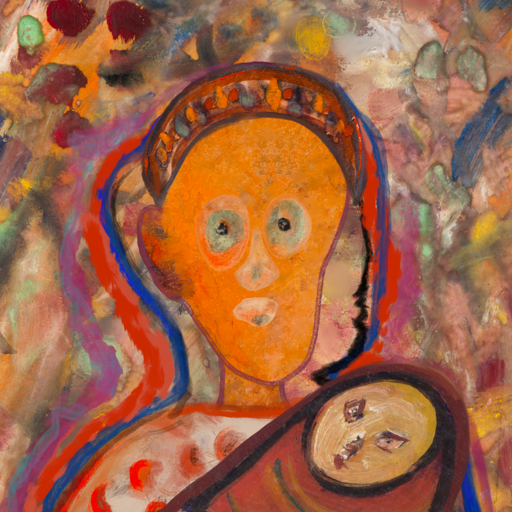
Background: Mother_And_Son_Mother, Head And Neck Front: Hypocrite, Face Front: Childish, Bust: Rupkatha, Hair Front: Experience, Head Accessory: Hypocrite, Second Necklace: Blank, Necklace: Blank, Baby: After_Raid_Baby